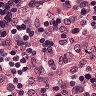
Metastatic tissue present: no